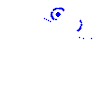
Particle: electron